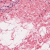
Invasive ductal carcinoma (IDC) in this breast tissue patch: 0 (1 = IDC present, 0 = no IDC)